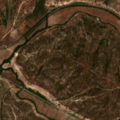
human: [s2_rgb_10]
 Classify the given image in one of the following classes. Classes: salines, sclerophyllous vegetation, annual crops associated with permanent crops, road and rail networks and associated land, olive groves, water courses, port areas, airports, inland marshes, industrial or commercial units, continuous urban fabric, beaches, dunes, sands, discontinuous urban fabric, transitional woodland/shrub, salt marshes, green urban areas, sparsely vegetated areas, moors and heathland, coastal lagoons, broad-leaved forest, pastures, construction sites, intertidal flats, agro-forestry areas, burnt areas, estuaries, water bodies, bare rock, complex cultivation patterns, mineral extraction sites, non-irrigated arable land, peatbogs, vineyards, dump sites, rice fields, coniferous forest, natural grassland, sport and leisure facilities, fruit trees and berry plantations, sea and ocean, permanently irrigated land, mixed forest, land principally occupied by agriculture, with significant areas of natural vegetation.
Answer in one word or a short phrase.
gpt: non-irrigated arable land, agro-forestry areas, broad-leaved forest